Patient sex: F
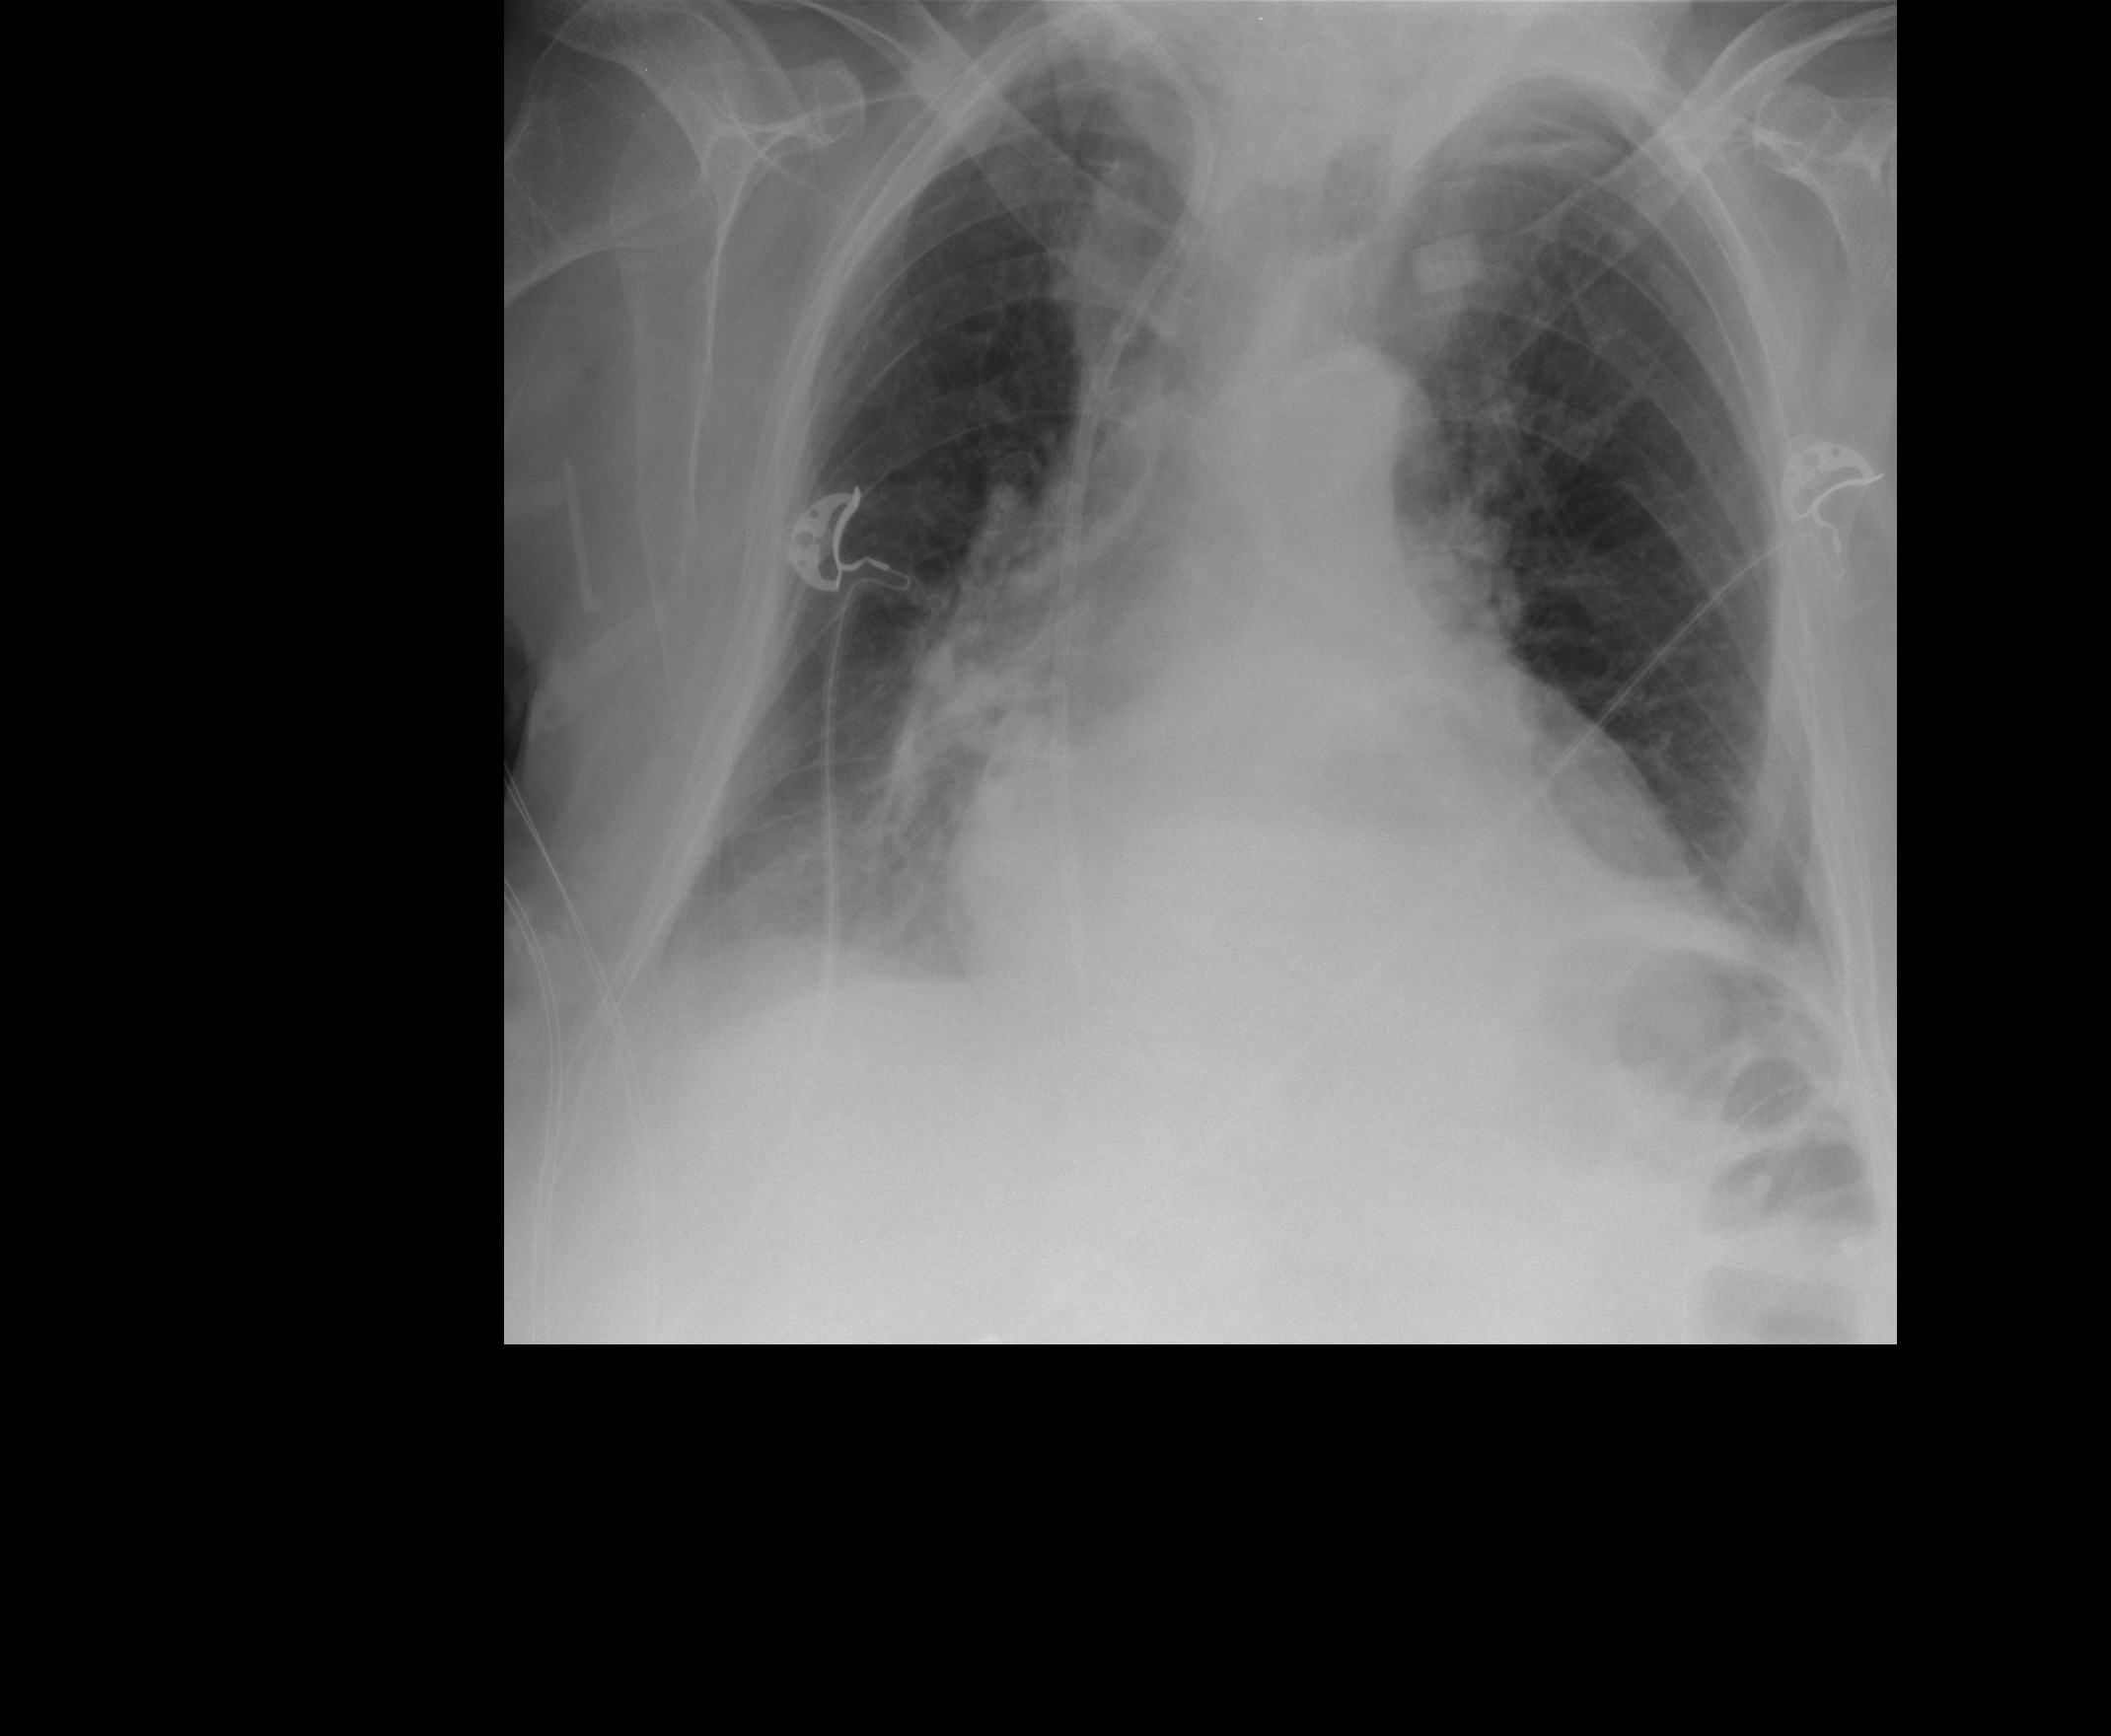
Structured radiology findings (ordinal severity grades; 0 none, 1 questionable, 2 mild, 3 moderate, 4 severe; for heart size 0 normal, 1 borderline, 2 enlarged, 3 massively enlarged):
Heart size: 2
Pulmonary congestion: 1
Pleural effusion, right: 0
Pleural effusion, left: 2
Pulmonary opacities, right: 0
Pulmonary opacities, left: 0
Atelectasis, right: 2
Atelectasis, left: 2